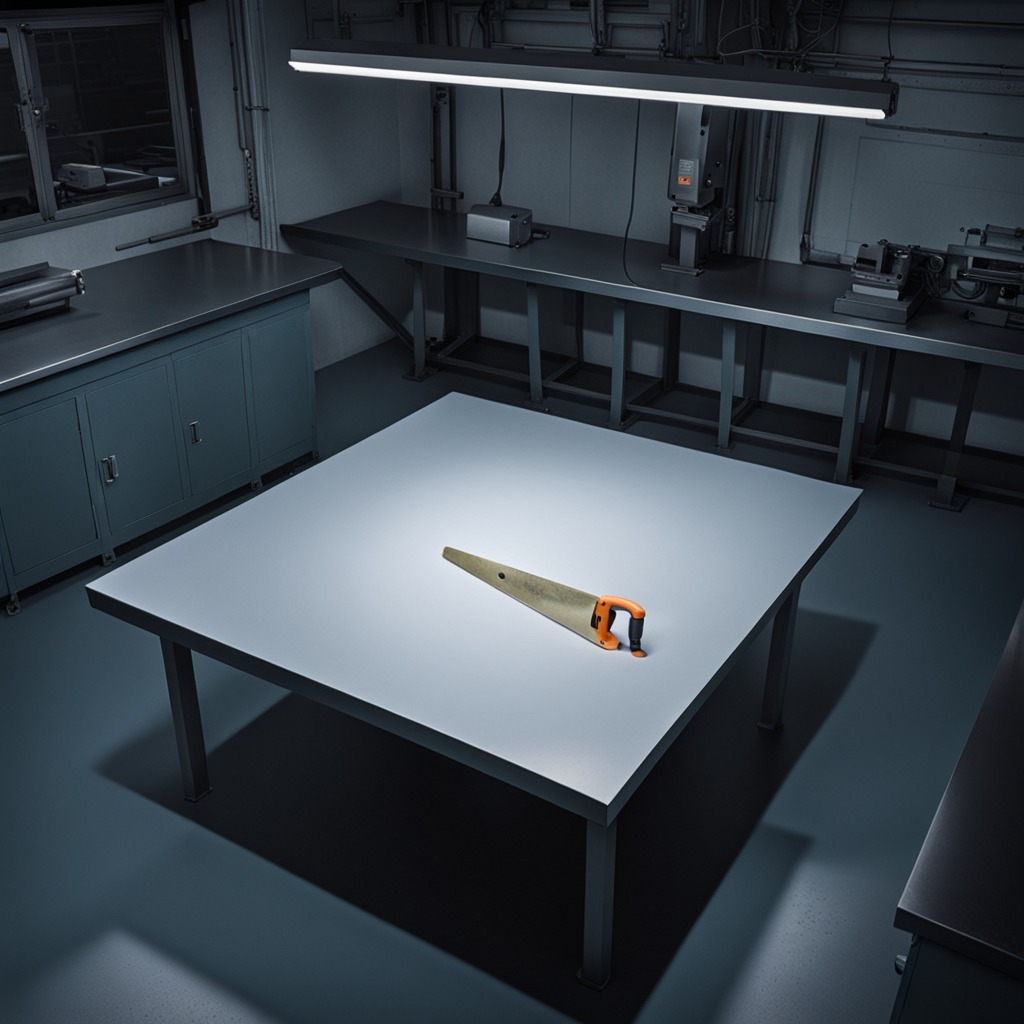
A handheld metal saw is lying on the tabletop.